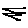
Label: zigzag